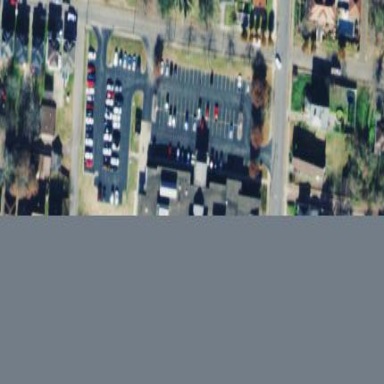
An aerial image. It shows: Clinic building providing healthcare services.